Question: I want to persist the selection of a field(in this case the "Event" field) in the django admin such that when the admin "save and add another", the selected value does not change. I'm not sure if this is the default django behaviour. Either way,I had the overide the form to do some custom filtering/error checking. I also do not want to touch the views/templates. My original plan was to save the selected value into the session and then retrieve it when the form inits but I could not find a way to pass a request object into the ScoreAdmin form.
Any suggestions as to what to do next?
What I have so far
'''
class ScoreForm(forms.ModelForm):
def __init__(self, *args, **kwargs):
super(ScoreForm, self).__init__(*args, **kwargs)
self.request = kwargs.pop('request', None)
standard_events = Event.objects.filter(event_score_type='STD')
event_widget = self.fields['event'].widget
choices = []
for element in standard_events:
choices.append((element.id, element.name))
event_widget.choices = choices
def clean_score(self):
print self.request.session
print(self.cleaned_data['event'])
selected_event = Event.objects.get(name=self.cleaned_data['event'])
if(selected_event.max_score > selected_event.min_score):
if self.cleaned_data['score'] < 0:
raise forms.ValidationError("Score Cannot Be Negative")
elif self.cleaned_data['score'] > selected_event.max_score:
raise forms.ValidationError("Score Cannot Be Greater Than Best Possible Score of " + str(selected_event.max_score))
elif self.cleaned_data['score'] < selected_event.min_score:
raise forms.ValidationError("Score Cannot Be Less Than Worst Possible Score of " + str(selected_event.min_score))
else:
return self.cleaned_data['score']
elif selected_event.max_score < selected_event.min_score:
if self.cleaned_data['score'] < 0:
raise forms.ValidationError("Score Cannot Be Negative")
elif self.cleaned_data['score'] < selected_event.max_score:
raise forms.ValidationError("Score Cannot Be Less Than Best Possible Score of " + str(selected_event.max_score))
elif self.cleaned_data['score'] > selected_event.min_score:
raise forms.ValidationError("Score Cannot Be Greater Than Worst Possible Score of " + str(selected_event.min_score))
else:
return self.cleaned_data['score']
class Meta:
model = Score
class ScoreAdmin(admin.ModelAdmin):
form = ScoreForm
pass
'''
A screenshot

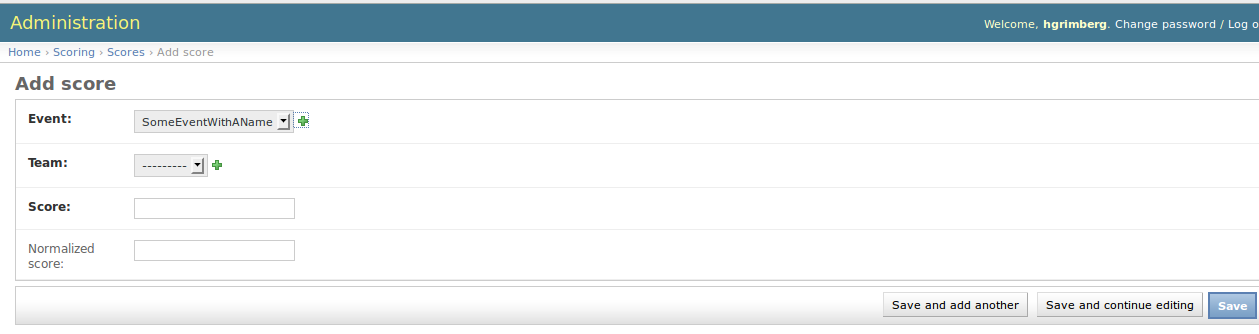
Answer: You want to override the value of the Event node in the form if there is a session variable that exists. Something like below but wrapped with an if. It's hard to get too specific without the model information, but that should give you the general idea.
'''
class ScoreForm(forms.ModelForm):
def __init__(self, *args, **kwargs):
super(ScoreForm, self).__init__(*args, **kwargs) # call the parent init
self.initial['Event'] = self.get_my_session_var
'''
Mostly from the information in this post:
<URL>